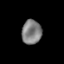
Tissue: skin
Cell type: Epithelial cells
Senescence score: 0.929
Nuclear area (px): 470
Mean DAPI intensity: 127.34